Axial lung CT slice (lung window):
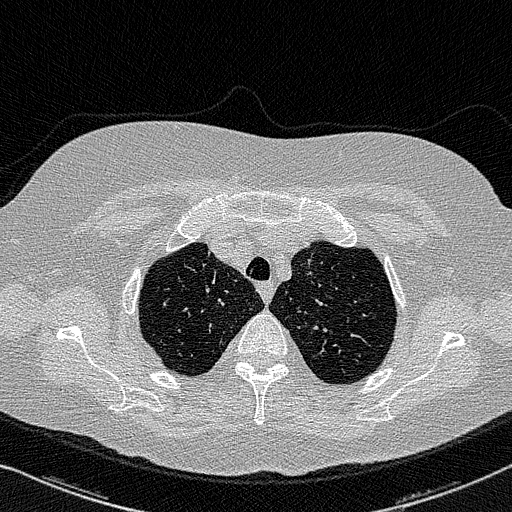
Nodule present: no